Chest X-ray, PA view. Patient: 41 years old, sex F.
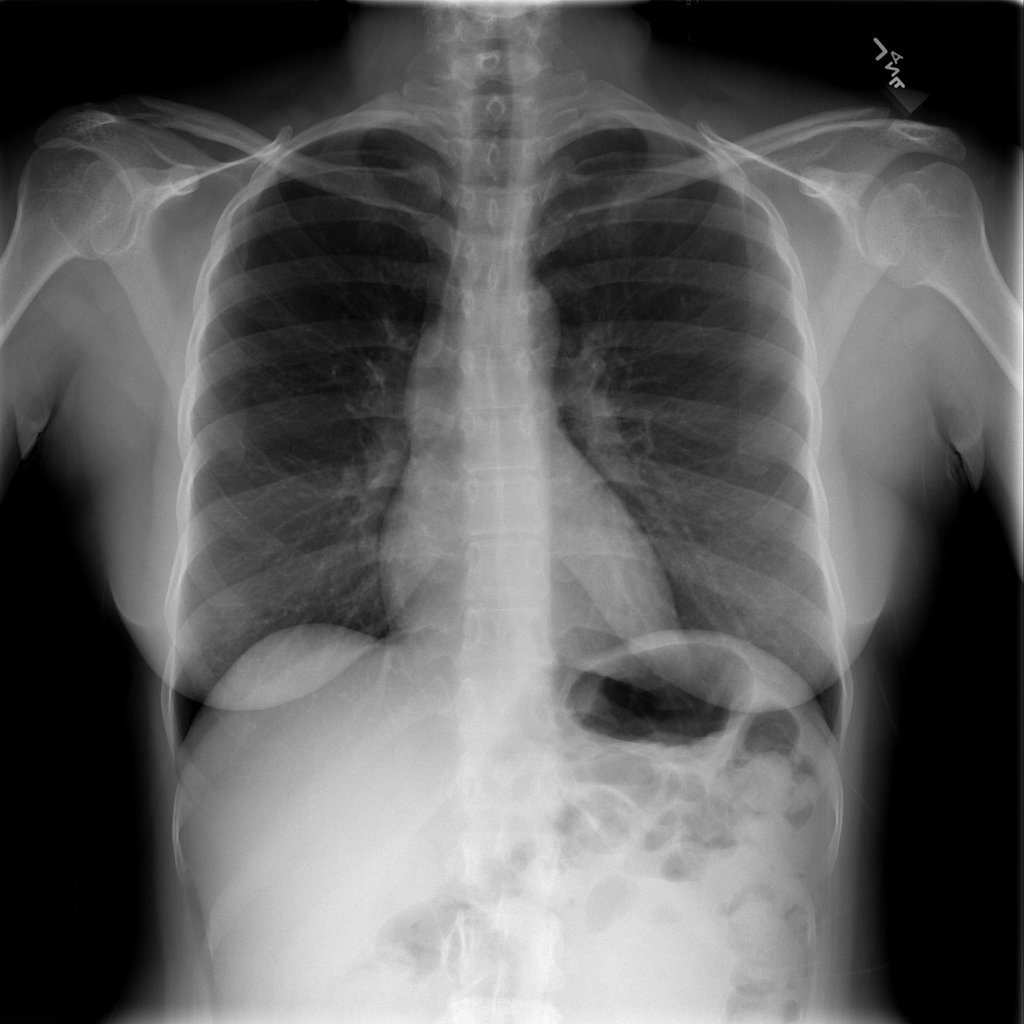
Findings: No Finding